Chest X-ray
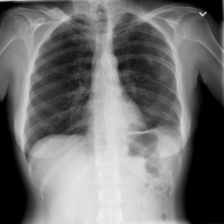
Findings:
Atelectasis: negative
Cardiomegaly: negative
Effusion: negative
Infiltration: negative
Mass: negative
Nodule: negative
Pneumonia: negative
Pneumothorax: negative
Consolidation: negative
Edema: negative
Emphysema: negative
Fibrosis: negative
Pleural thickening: negative
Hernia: negative